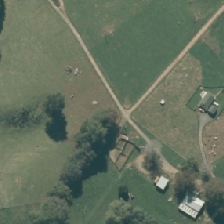
Land cover: deciduous_hardwood